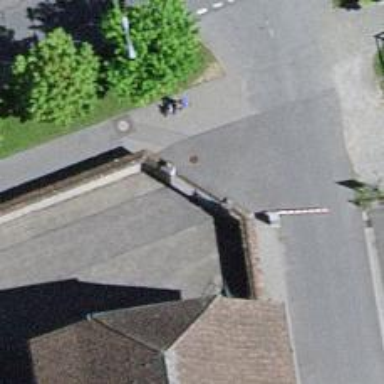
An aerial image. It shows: Gate.